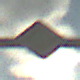
Verkehrszeichen: Vorfahrtsstrasse
Umgebung: Outdoor, RoadRail
Tageszeit: MorningAfternoon
Wetter: PartlyCloudy
Licht: Natural
Jahreszeit: NotSpecified
Kontrast: HighContrast